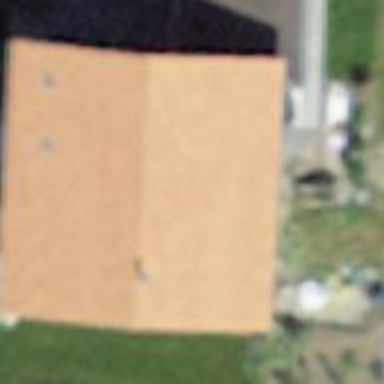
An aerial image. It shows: Simple house.